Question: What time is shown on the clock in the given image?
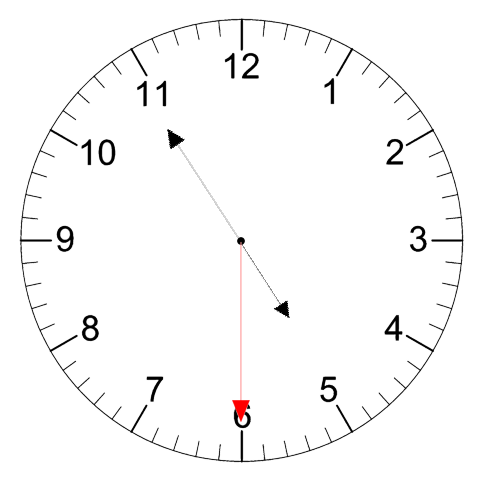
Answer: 04:54:30